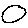
Label: circle